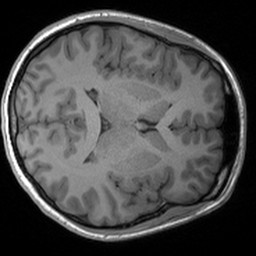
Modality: T1w
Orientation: axial
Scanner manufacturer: siemens
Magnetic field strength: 3 T
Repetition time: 1.54 s
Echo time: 0.00234 s